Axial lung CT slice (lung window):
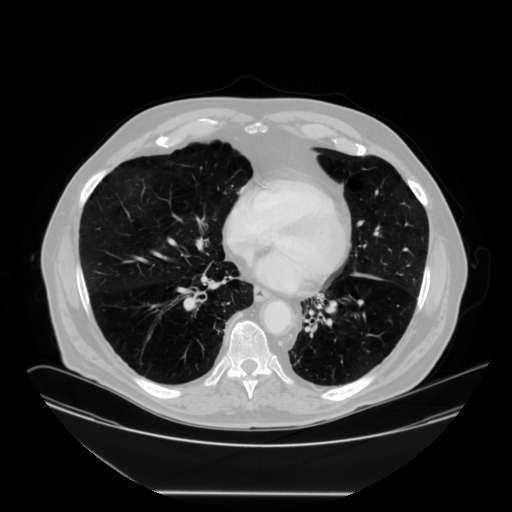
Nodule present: no